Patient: sex M, age 45
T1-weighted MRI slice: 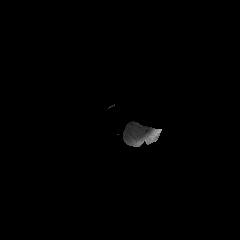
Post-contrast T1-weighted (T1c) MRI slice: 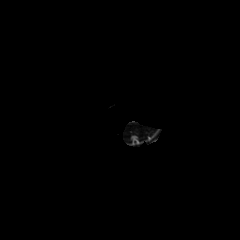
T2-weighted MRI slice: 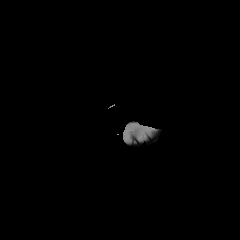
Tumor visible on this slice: yes
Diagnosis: Glioblastoma, IDH-wildtype
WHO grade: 4